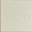
Piece: xx